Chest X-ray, AP view. Patient: 24 years old, sex M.
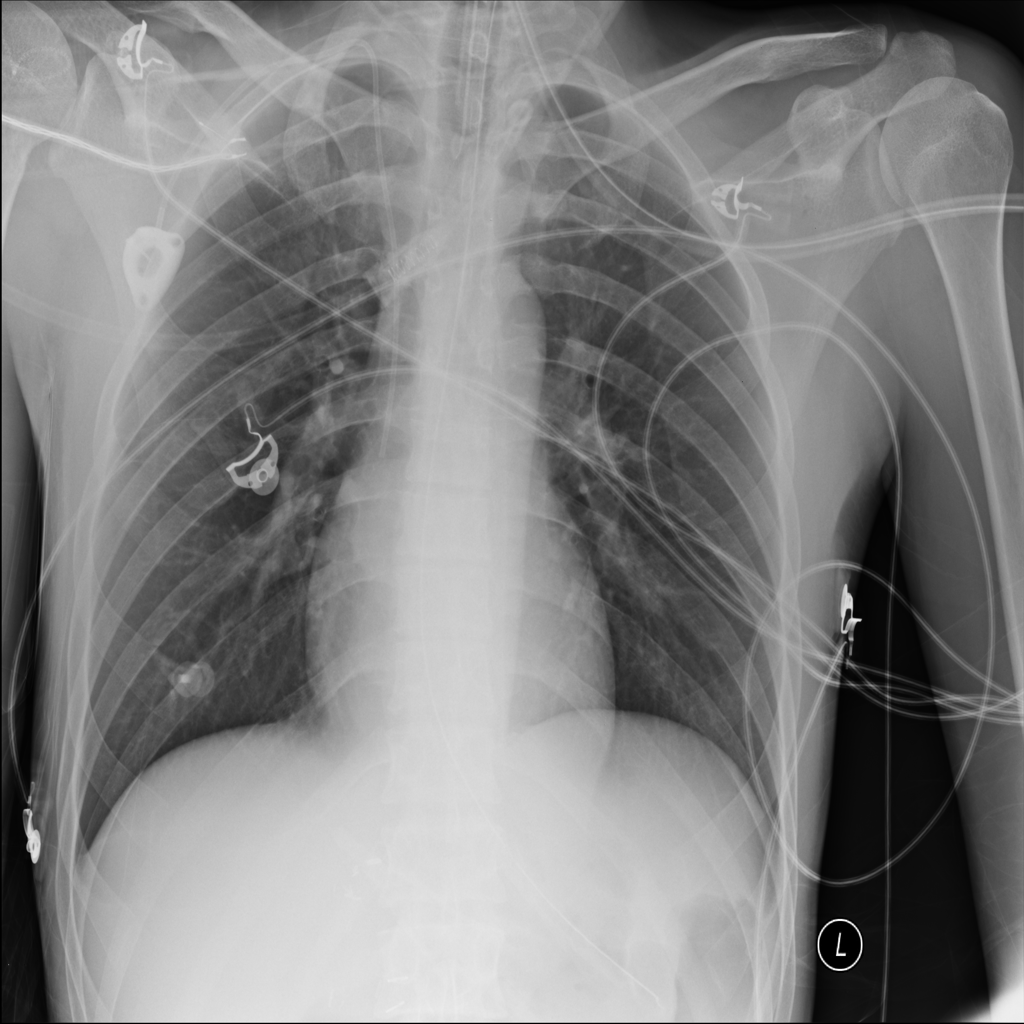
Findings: No Finding